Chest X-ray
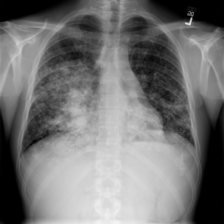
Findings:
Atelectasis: negative
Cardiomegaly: negative
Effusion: negative
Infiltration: positive
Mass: negative
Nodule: positive
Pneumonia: negative
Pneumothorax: negative
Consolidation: negative
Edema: negative
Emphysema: negative
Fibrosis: negative
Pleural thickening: negative
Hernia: negative